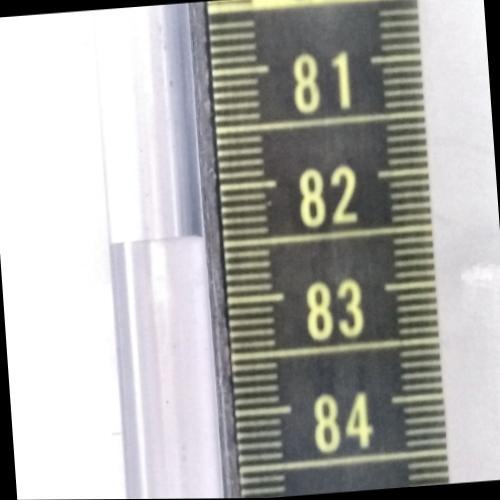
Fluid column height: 82.4 cm